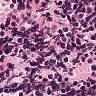
Metastatic tissue present: no